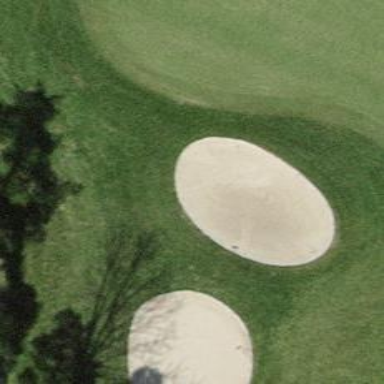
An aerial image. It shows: Golf bunker filled with sandy terrain.